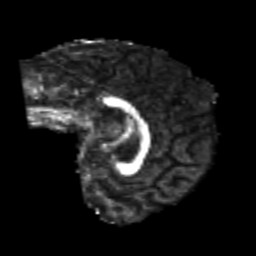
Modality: FA
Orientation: sagittal
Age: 23
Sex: male
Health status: healthy
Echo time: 0.074 s